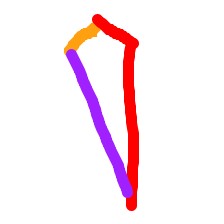
Shape: kite